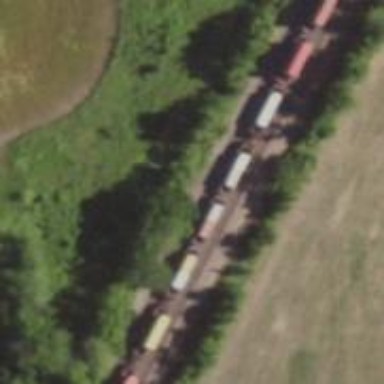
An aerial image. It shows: Railway with two tracks.